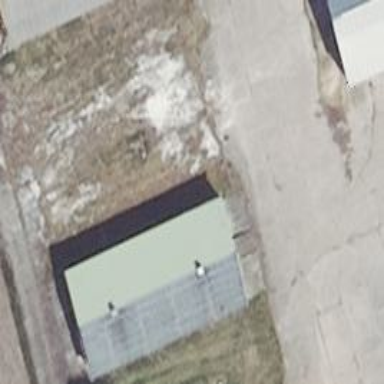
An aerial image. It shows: Gabled grey roof on farm auxiliary building. The roof is oriented along the length of the structure.